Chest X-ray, PA view. Patient: 63 years old, sex M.
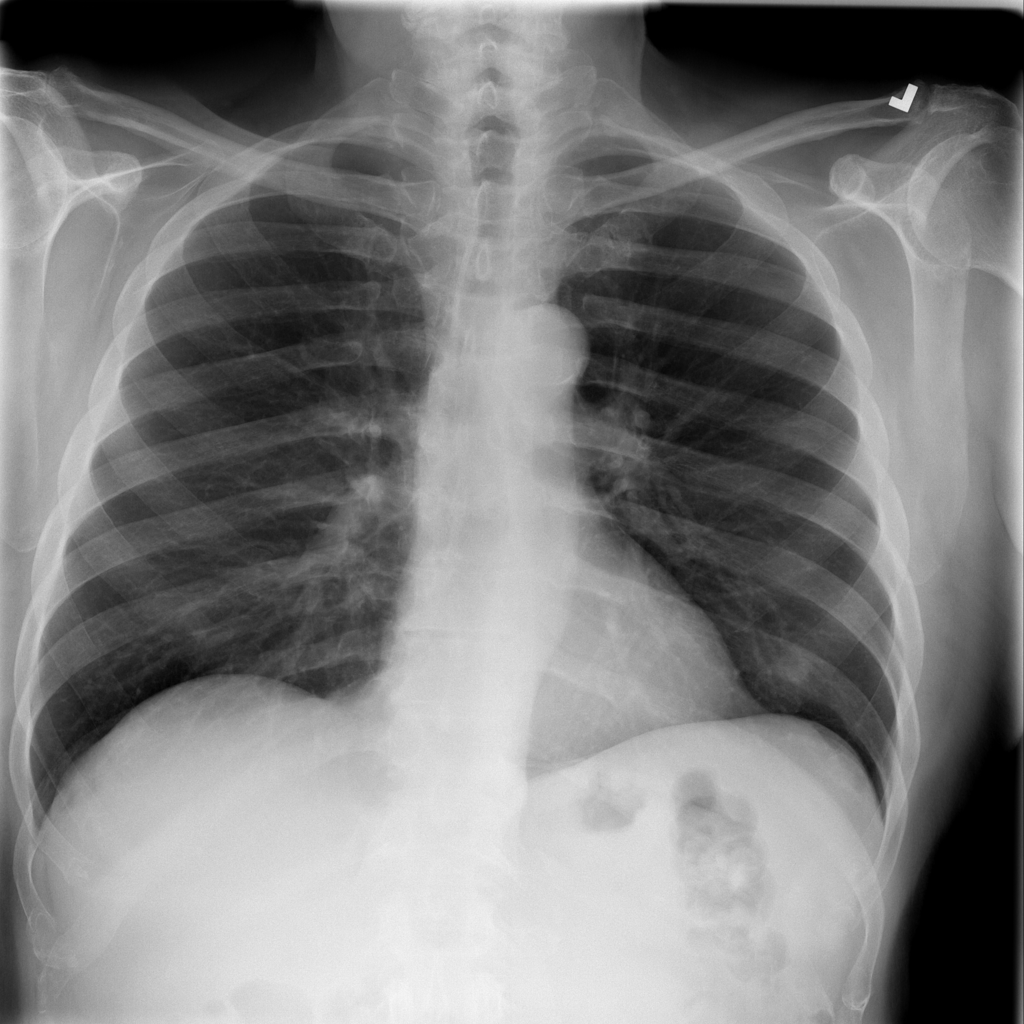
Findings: No Finding